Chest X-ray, PA view. Patient: 76 years old, sex F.
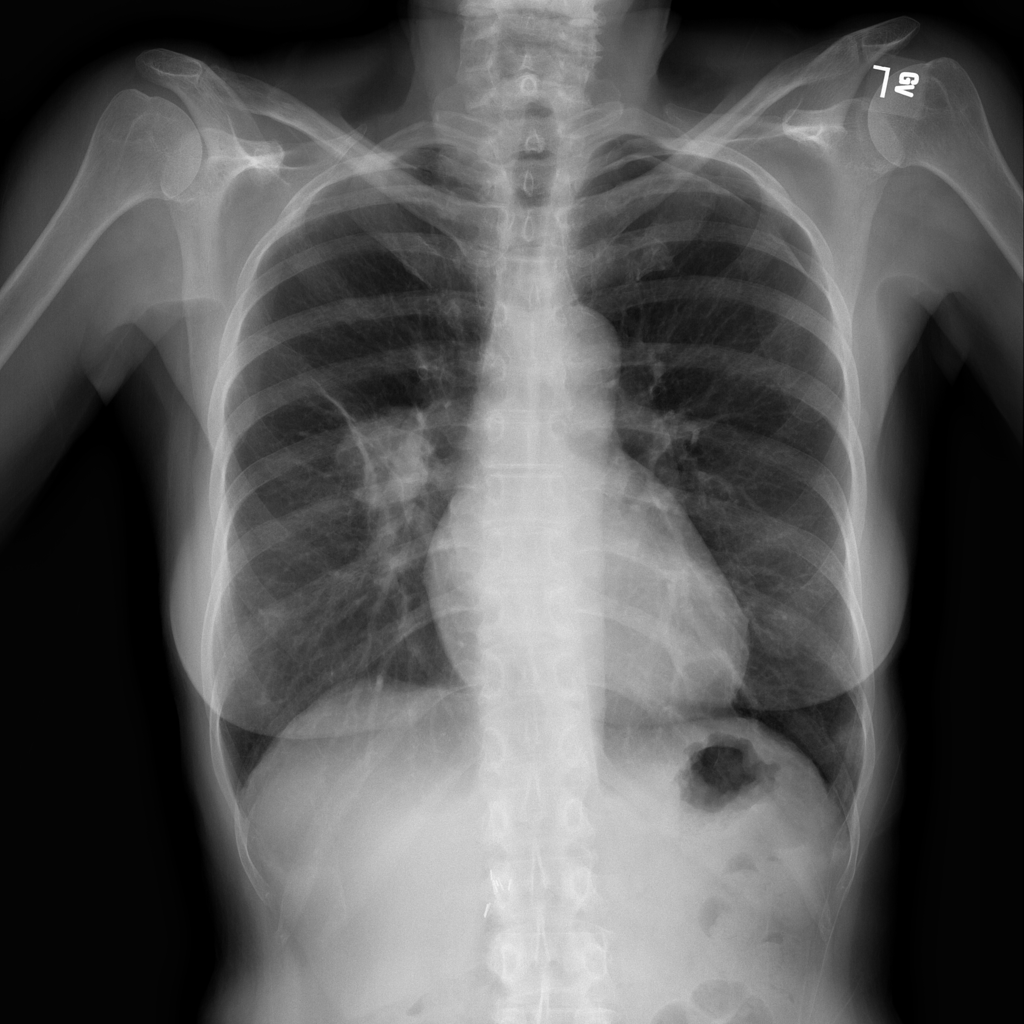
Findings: No Finding